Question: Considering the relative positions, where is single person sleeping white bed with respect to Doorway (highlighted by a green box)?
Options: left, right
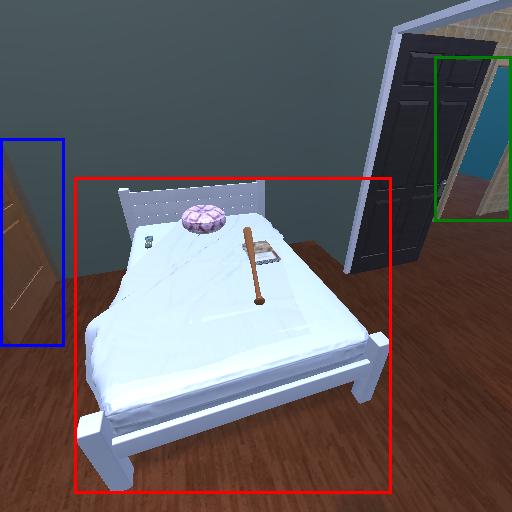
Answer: left